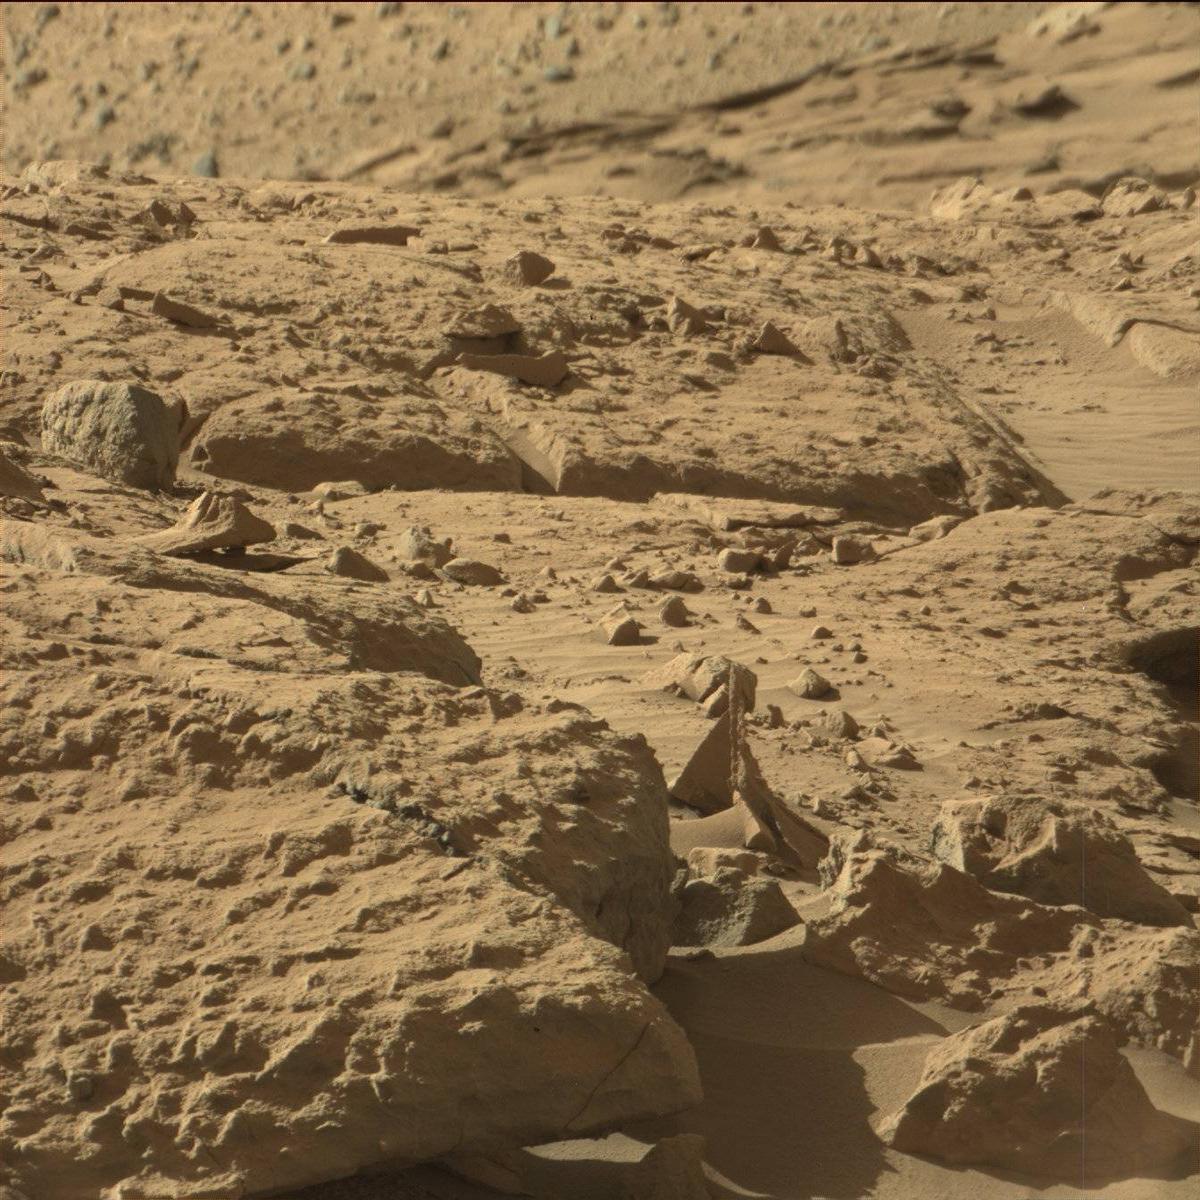
Terrain classes present: Bedrock, Sand / Soil